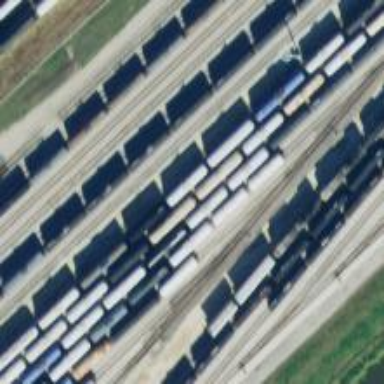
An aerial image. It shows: Railway yard.